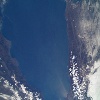
Label: water